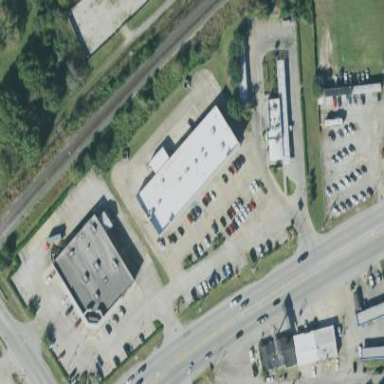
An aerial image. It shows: Commercial building.